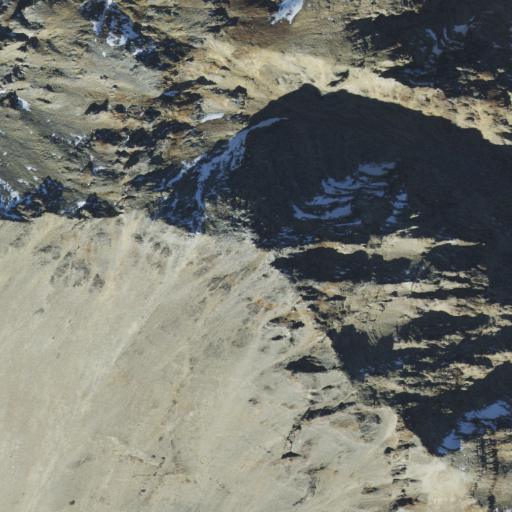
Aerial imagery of mountain in Montana named Electric Peak containing shrub, grassland, barren land, and evergreen forest